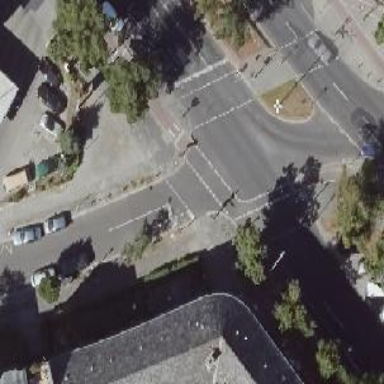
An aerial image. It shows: Road crossing with traffic signals.